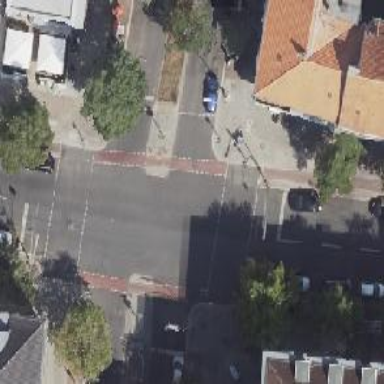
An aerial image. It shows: Footway located on traffic island.